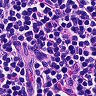
Metastatic tissue present: no